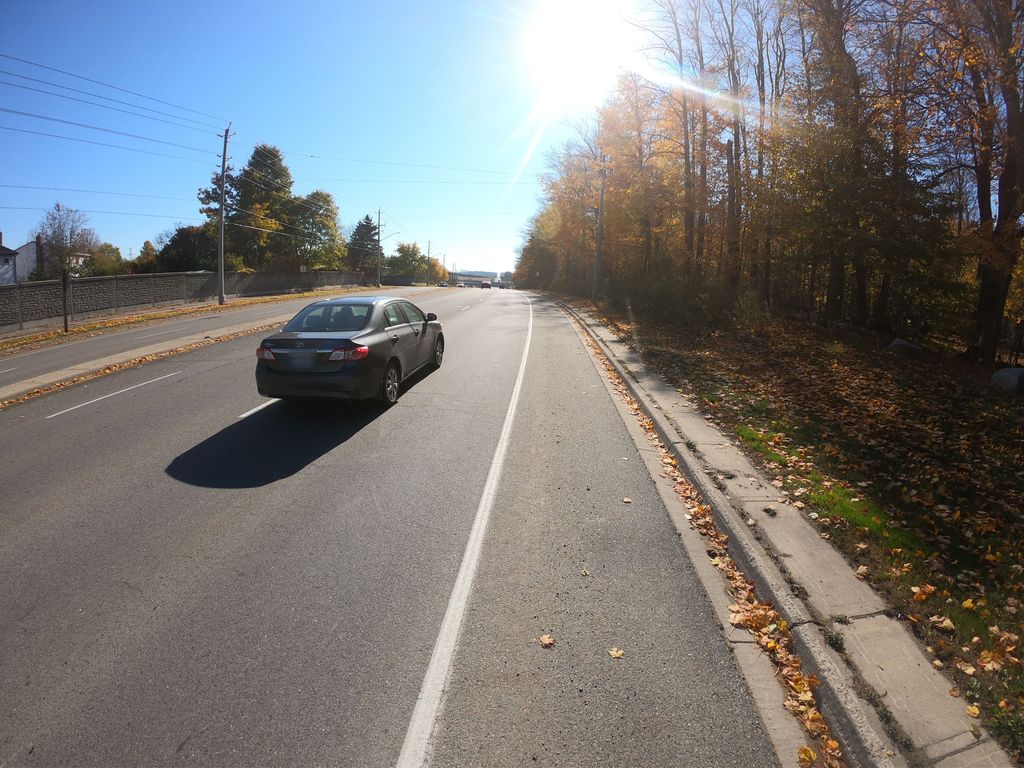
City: kitchener-waterloo